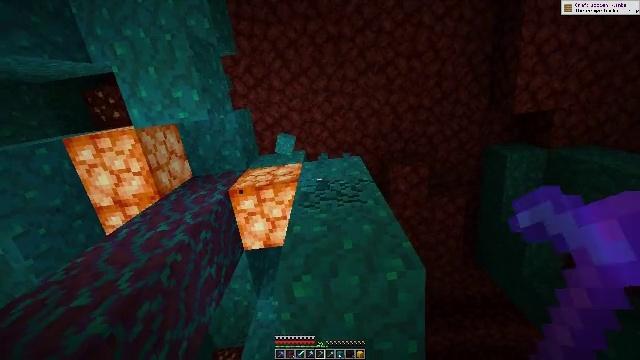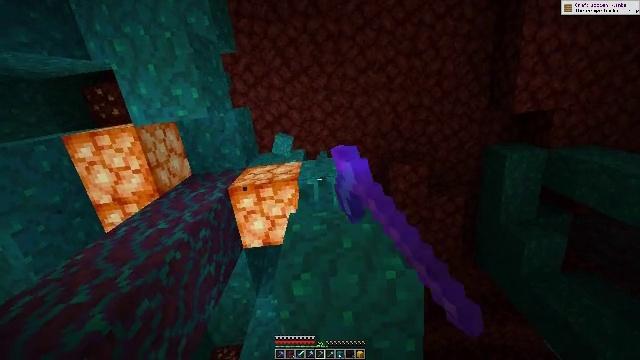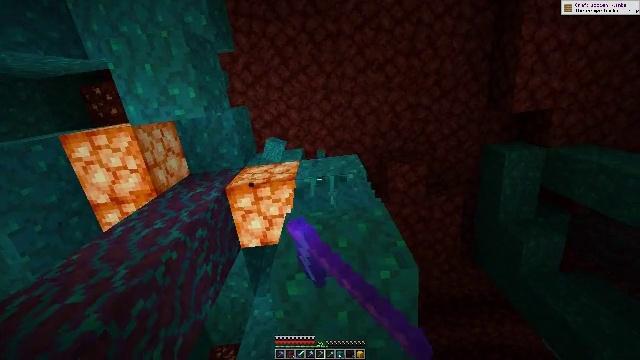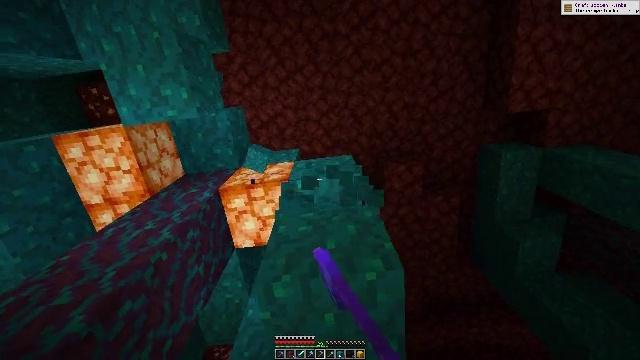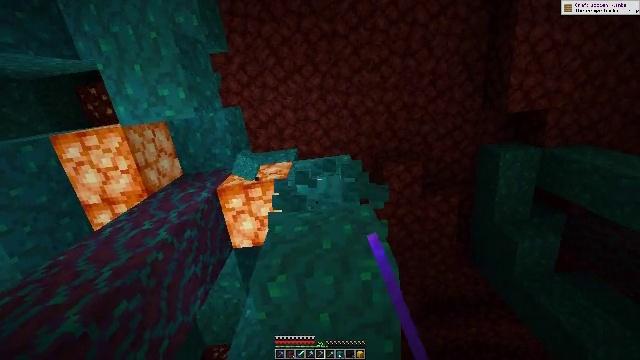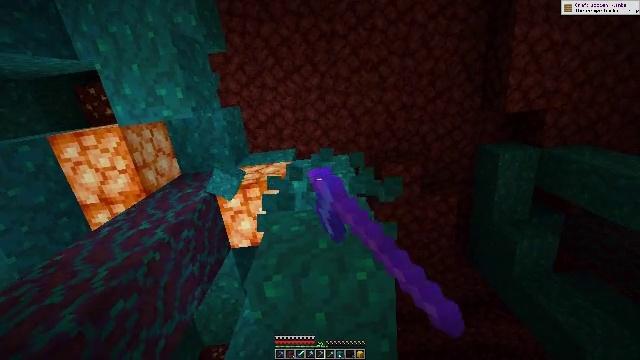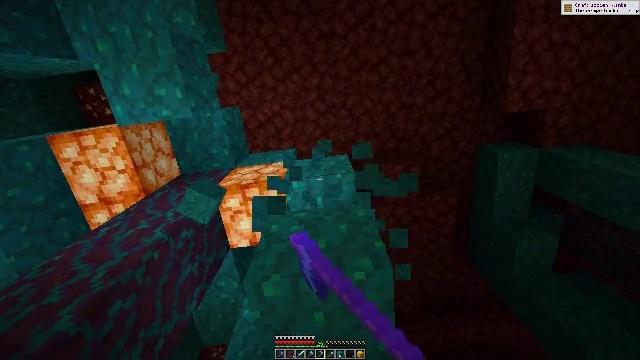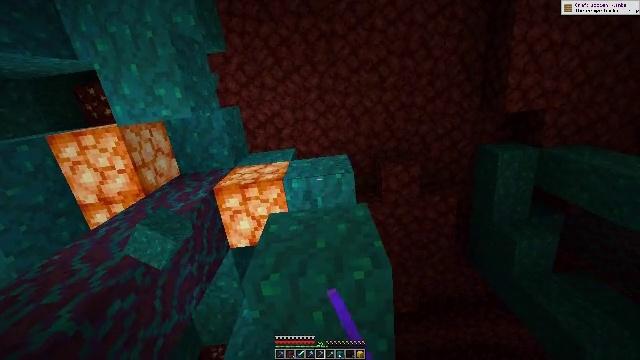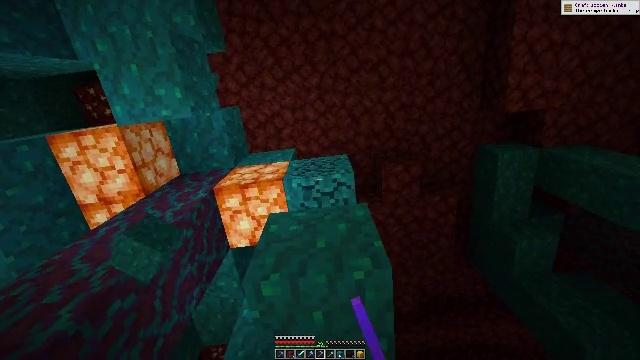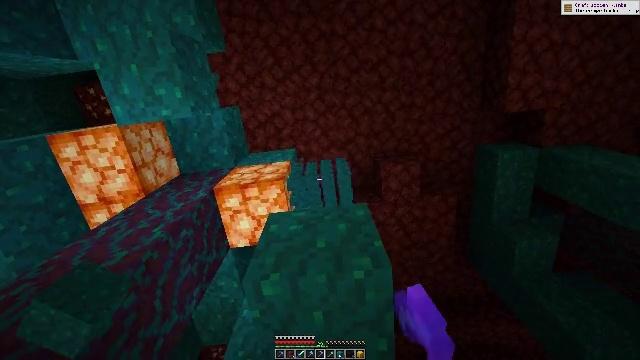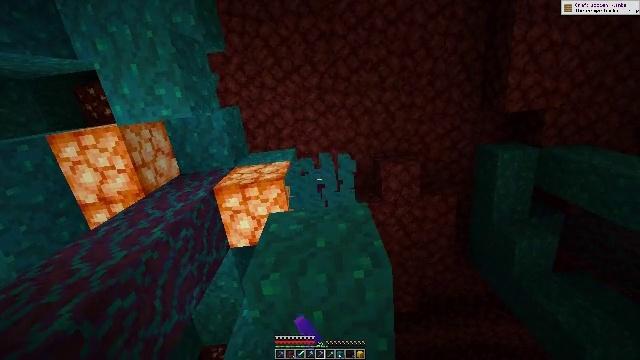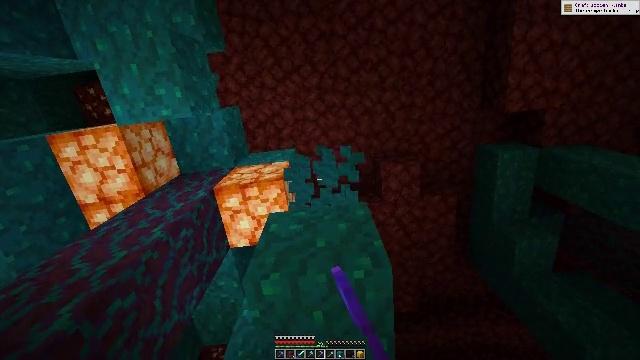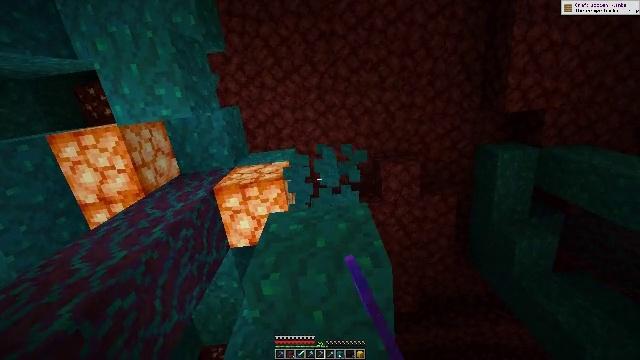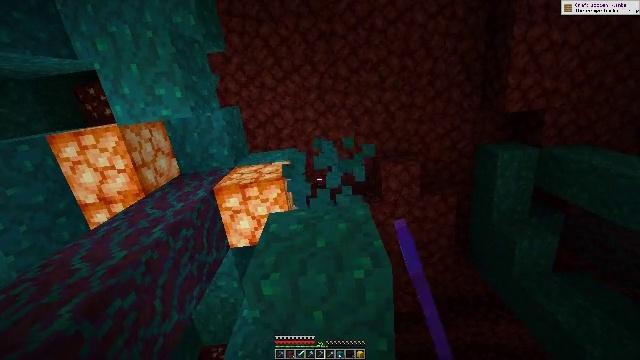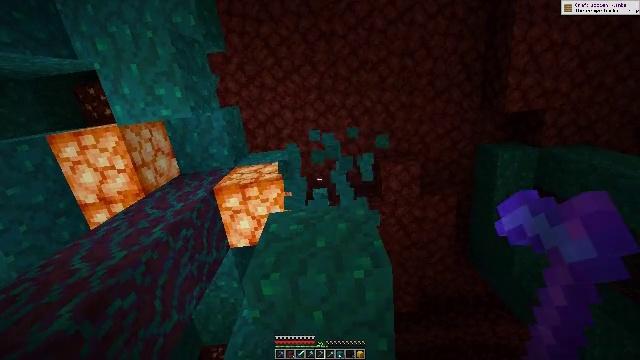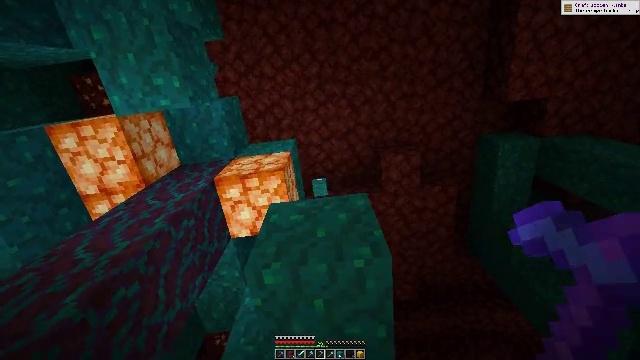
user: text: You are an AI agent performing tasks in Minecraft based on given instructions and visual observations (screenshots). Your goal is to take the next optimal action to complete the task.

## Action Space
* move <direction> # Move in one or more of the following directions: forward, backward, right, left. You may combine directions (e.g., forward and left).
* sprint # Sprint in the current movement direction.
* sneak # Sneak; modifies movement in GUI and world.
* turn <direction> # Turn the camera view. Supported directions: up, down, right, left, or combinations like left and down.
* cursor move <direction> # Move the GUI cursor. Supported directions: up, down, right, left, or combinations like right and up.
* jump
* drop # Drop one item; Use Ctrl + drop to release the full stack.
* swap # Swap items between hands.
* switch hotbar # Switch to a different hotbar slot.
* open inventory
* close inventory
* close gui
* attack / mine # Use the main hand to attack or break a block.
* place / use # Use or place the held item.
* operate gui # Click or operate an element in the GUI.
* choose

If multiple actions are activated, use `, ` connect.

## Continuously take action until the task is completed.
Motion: motion action
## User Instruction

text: Mine warped wart block.
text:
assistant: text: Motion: attack / mine
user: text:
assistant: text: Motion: move right, attack / mine
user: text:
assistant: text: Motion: attack / mine
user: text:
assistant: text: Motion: attack / mine
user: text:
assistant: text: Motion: attack / mine
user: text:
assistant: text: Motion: attack / mine
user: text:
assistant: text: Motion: attack / mine
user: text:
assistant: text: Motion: attack / mine
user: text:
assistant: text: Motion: attack / mine
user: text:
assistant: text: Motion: attack / mine
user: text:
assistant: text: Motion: attack / mine
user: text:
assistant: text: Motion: attack / mine
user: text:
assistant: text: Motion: attack / mine
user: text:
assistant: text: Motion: attack / mine
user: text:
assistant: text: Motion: turn down, attack / mine
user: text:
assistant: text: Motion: turn left and down, attack / mine
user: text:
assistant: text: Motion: turn down, attack / mine
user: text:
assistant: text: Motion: attack / mine
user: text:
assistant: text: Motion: attack / mine
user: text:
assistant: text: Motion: attack / mine
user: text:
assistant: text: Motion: attack / mine
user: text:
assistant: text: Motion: attack / mine
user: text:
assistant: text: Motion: attack / mine
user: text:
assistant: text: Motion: attack / mine
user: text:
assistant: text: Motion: turn down, attack / mine
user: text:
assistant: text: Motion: turn left and down, attack / mine
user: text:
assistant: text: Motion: turn down, attack / mine
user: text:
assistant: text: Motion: move forward and move right, turn down, attack / mine
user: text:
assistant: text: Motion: move forward and move right, turn down, attack / mine
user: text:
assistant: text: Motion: move forward and move right, attack / mine